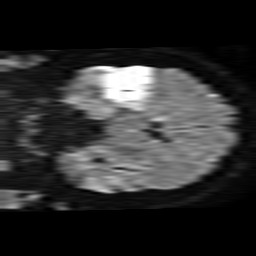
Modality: TRACE
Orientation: coronal
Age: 35
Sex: male
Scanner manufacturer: philips
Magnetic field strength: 1.5 T
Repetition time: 3.957 s
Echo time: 0.09719 s